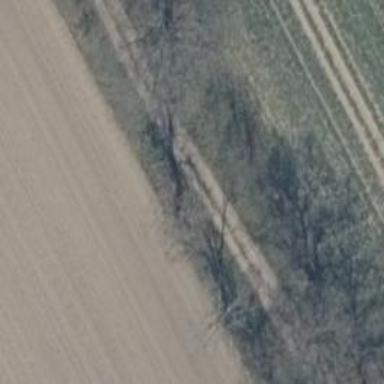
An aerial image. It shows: Row of deciduous broadleaved trees.